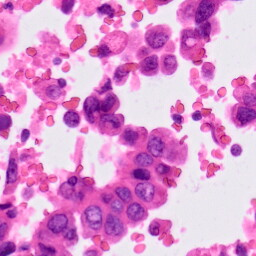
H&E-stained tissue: Lung